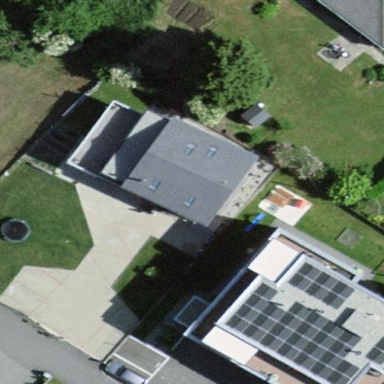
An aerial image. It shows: Simple and straightforward house.